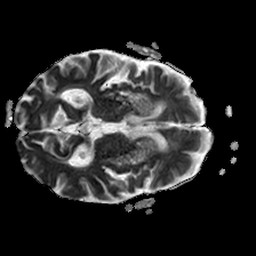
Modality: ADC
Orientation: axial
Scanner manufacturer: philips
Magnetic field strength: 1.5 T
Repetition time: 3.398 s
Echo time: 0.06922 s